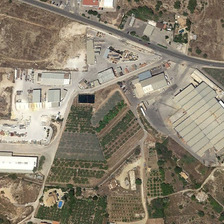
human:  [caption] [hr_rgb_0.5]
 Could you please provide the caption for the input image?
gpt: many buildings and sparse green trees are in an industrial area .

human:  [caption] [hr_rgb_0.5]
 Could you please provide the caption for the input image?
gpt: many buildings and sparse green trees are in an industrial area .

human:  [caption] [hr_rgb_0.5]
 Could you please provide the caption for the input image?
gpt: many buildings and sparse green trees are in an industrial area .

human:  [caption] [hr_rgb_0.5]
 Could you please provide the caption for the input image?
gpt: many buildings and sparse green trees are in an industrial area .

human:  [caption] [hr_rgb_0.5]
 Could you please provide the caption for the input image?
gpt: many buildings and sparse green trees are in an industrial area .